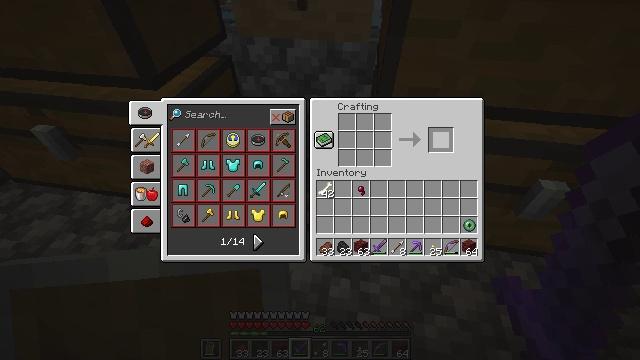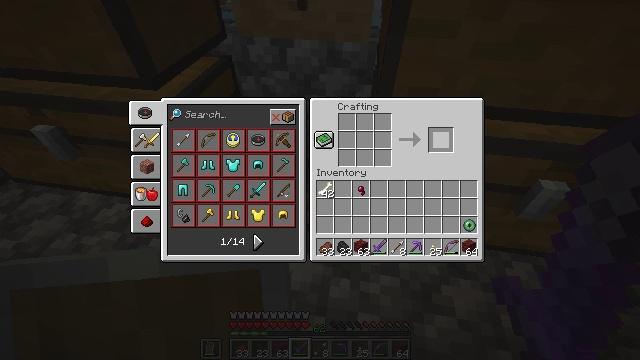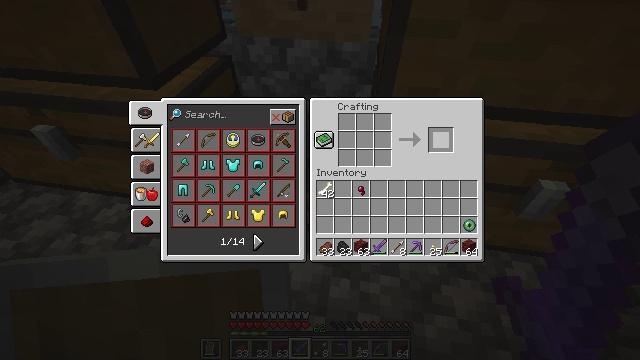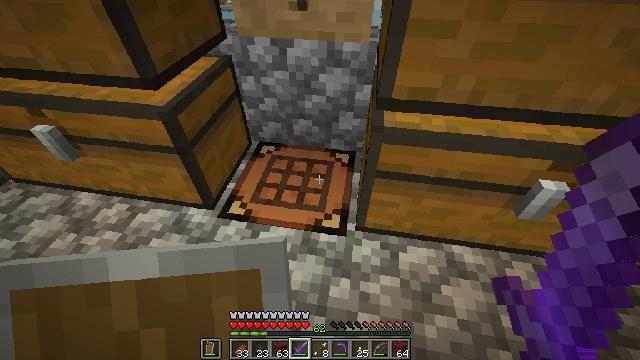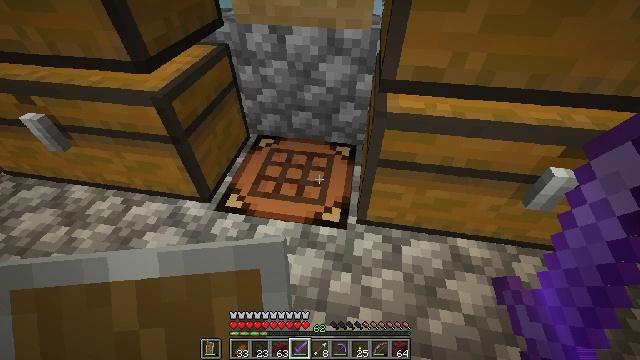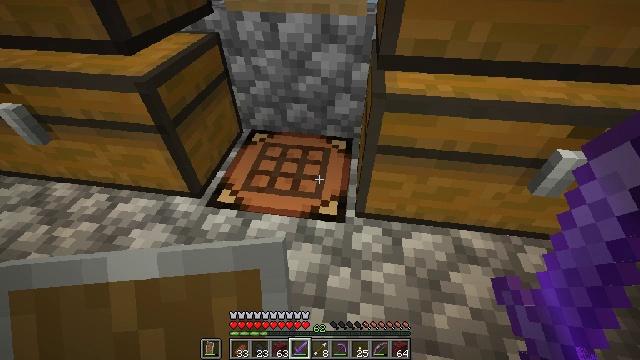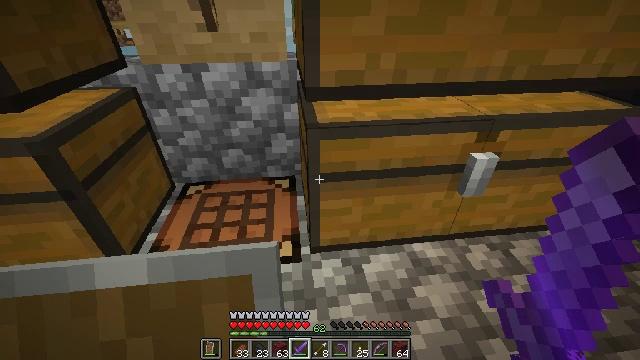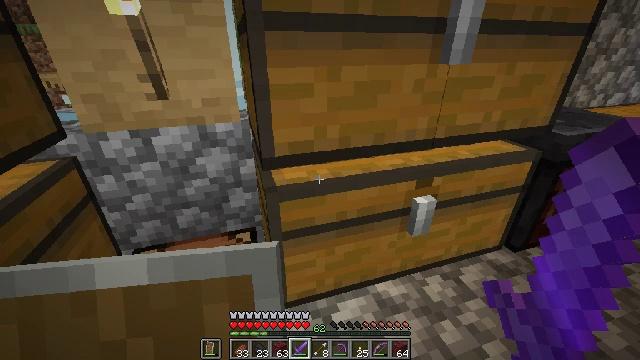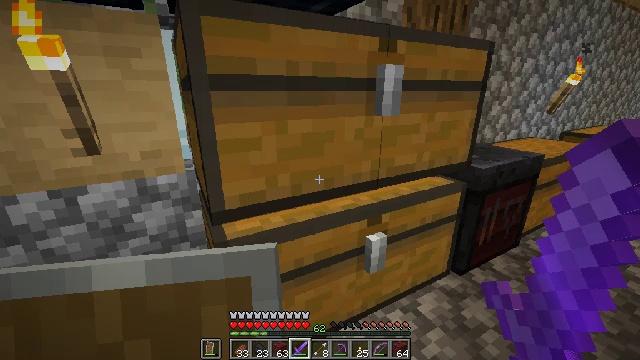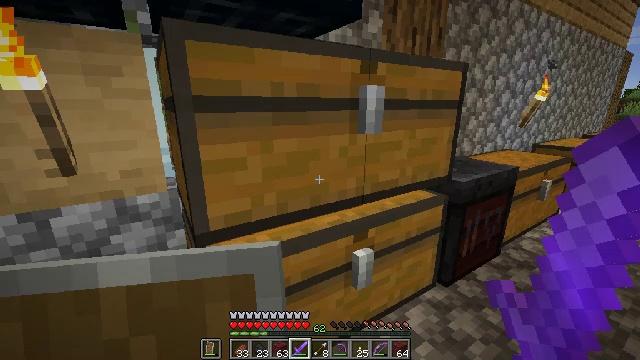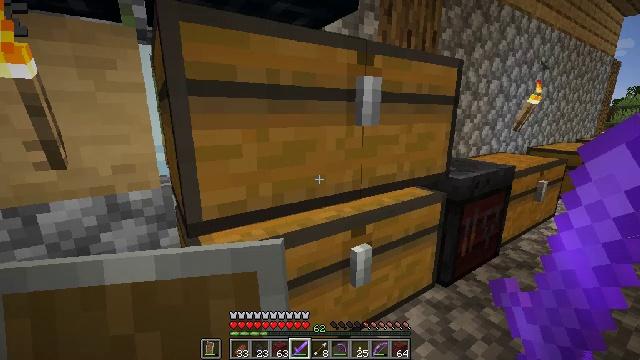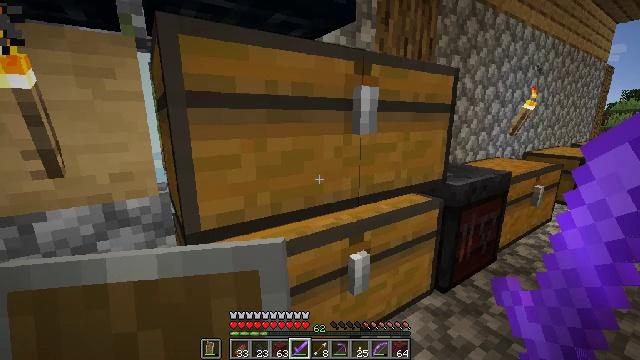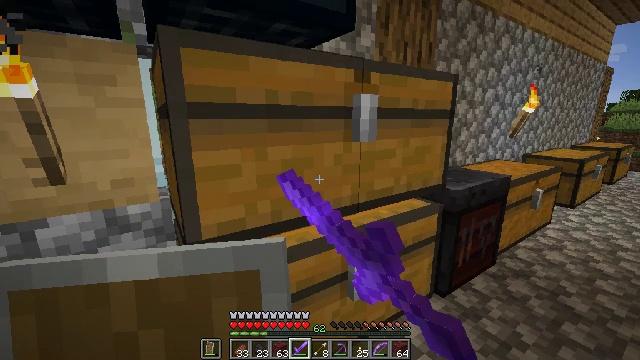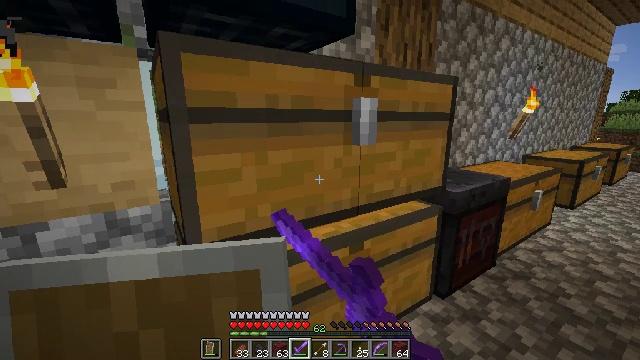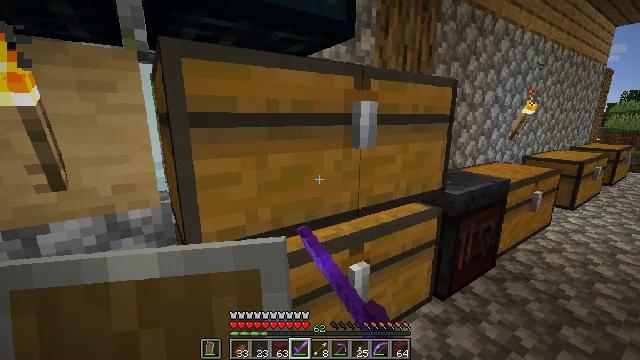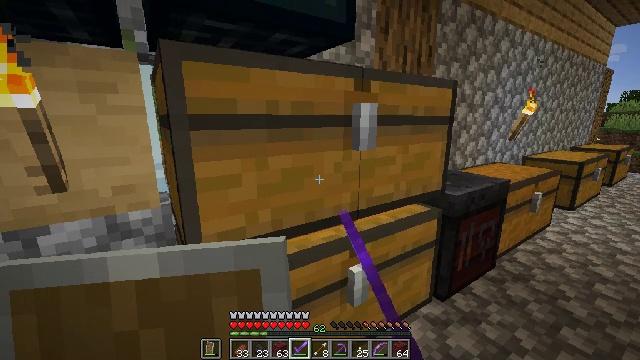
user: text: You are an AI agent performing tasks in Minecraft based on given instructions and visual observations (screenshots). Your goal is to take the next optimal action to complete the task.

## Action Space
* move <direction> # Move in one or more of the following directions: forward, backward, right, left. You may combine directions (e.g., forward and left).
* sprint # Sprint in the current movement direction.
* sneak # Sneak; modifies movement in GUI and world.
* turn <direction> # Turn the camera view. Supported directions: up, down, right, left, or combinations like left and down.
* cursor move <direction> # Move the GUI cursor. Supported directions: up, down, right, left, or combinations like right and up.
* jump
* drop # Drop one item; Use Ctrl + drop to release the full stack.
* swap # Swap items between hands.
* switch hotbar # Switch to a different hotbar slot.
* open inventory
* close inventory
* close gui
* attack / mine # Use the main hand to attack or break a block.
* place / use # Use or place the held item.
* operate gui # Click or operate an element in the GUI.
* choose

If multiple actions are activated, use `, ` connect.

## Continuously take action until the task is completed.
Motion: motion action
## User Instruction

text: Interact with the crafting table to craft an ender chest.
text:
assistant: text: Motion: sneak
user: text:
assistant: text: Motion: sneak
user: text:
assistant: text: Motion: sneak, open inventory
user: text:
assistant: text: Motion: sneak, open inventory
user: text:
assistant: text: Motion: turn right, open inventory
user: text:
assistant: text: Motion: turn right and up, open inventory
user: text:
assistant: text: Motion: turn right and up
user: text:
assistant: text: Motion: turn right and up
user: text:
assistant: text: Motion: turn right and up
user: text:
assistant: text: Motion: turn up
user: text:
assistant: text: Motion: use / place
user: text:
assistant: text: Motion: use / place
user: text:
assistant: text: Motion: use / place
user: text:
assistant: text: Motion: use / place
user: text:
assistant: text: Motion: no_op
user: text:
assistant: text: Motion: no_op
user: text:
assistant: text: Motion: no_op
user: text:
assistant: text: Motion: no_op
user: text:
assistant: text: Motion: no_op
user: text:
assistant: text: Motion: no_op
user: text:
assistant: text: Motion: turn up
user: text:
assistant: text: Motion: turn up
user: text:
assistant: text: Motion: turn up
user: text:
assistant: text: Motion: turn right
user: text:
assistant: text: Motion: turn right and down
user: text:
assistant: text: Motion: no_op
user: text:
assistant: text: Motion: turn left and down
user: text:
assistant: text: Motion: no_op
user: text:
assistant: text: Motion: no_op
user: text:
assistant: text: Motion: no_op